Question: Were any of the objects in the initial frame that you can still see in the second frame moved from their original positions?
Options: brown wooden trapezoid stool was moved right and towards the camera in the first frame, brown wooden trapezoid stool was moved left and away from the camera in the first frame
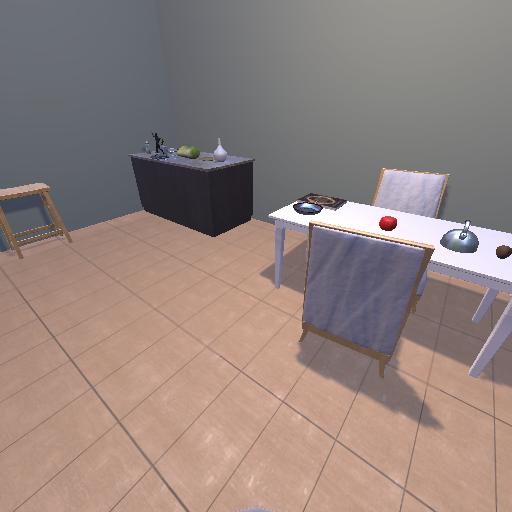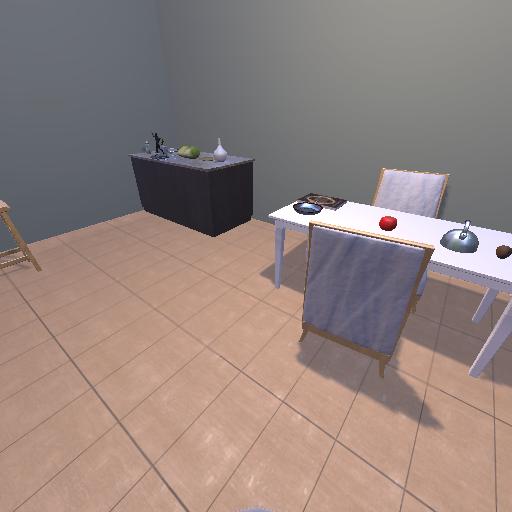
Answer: brown wooden trapezoid stool was moved right and towards the camera in the first frame